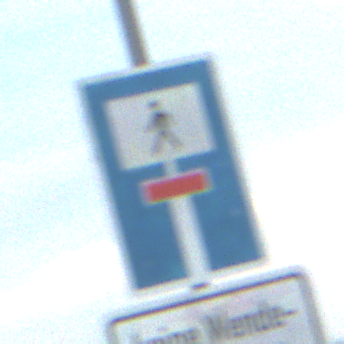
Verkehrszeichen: SackgasseFussgaengerDurchlaessig
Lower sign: HinweisGeaenderteVorfahrtVerkehrsfuehrungVerkehrsregelung3
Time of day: SunriseSunset
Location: Outdoor (RoadRail)
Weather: PartlyCloudy
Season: NotSpecified
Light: Natural